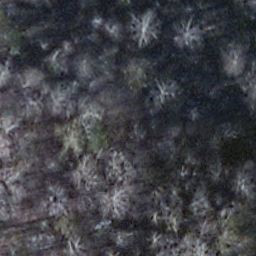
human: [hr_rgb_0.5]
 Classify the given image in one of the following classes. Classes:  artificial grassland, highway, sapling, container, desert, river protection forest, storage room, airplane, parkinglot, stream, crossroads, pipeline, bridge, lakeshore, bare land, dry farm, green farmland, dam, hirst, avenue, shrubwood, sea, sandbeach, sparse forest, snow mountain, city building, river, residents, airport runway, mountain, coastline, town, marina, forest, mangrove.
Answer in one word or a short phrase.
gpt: shrubwood